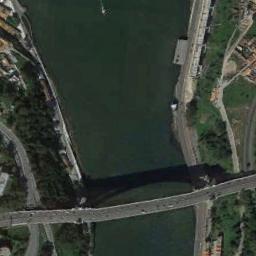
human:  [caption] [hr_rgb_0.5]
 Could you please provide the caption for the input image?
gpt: There is a bridge over the river with some roads and plants beside .

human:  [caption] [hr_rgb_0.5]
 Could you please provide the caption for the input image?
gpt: A bridge built on a dark green river and some green plants on both sides of the river .

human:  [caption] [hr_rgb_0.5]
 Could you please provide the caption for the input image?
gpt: A bridge connects the land on both sides of the turquoise water  There are many buildings and roads on the land .

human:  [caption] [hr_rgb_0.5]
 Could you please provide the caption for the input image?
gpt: Both sides of the river are bare land .

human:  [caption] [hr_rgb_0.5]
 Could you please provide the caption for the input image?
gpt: Many trees are around the bridge .